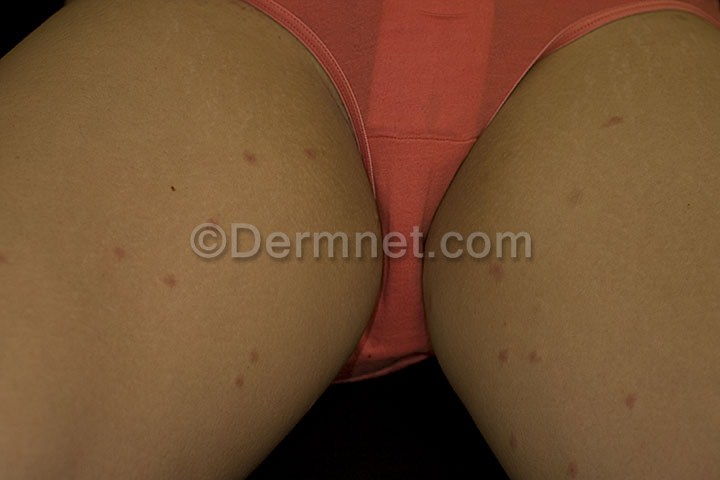
Disease: Scabies Lyme Disease and other Infestations and Bites